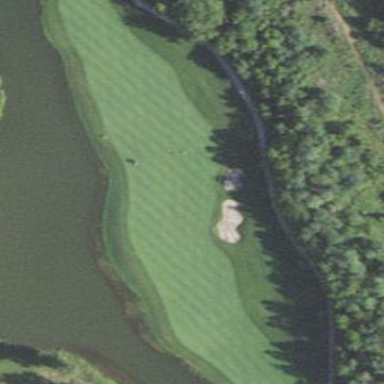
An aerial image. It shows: Rough grassy area used for golf.